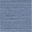
Piece: xx